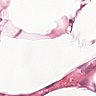
Metastatic tissue present: no